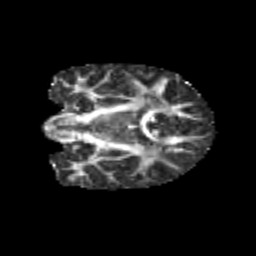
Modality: FA
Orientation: coronal
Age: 12
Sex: female
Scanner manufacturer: siemens
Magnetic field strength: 3 T
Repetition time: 3.8 s
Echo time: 0.07 s